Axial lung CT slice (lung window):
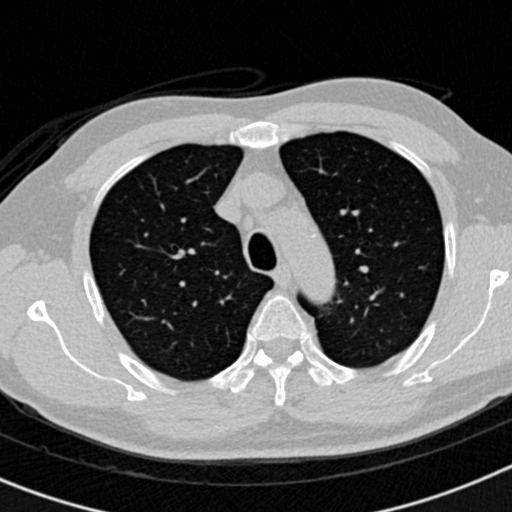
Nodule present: no